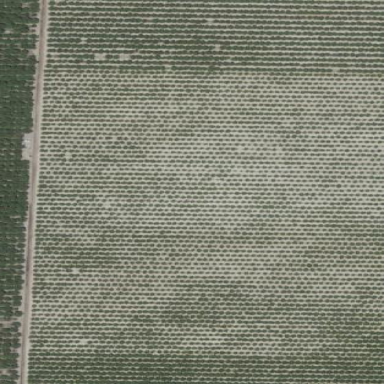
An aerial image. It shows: Almond orchard with rows of almond trees.